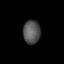
Tissue: lung
Cell type: Epithelial cells
Senescence score: 0.1804
Nuclear area (px): 396
Mean DAPI intensity: 85.346